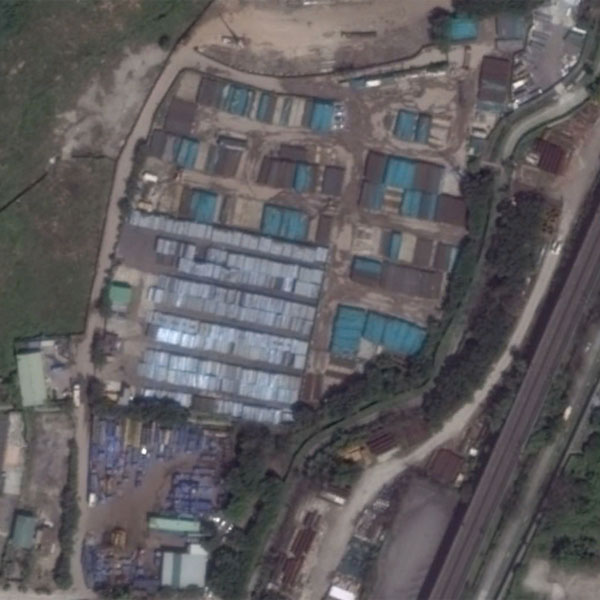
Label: Industrial